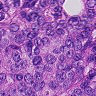
Metastatic tissue present: yes